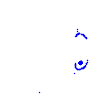
Particle: kaon